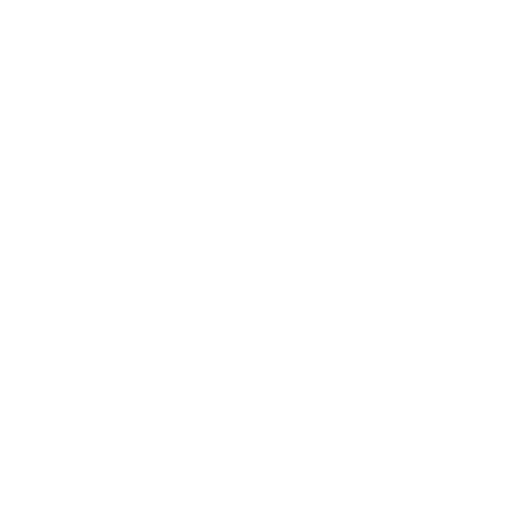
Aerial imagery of mountain in Nevada named Gold Mountain containing shrub, barren land, and medium intensity development